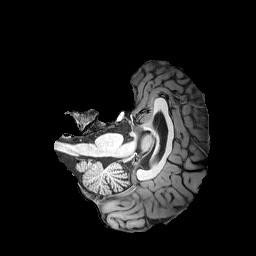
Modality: T1w
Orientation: axial
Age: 24
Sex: male
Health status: healthy